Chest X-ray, PA view. Patient: 44 years old, sex M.
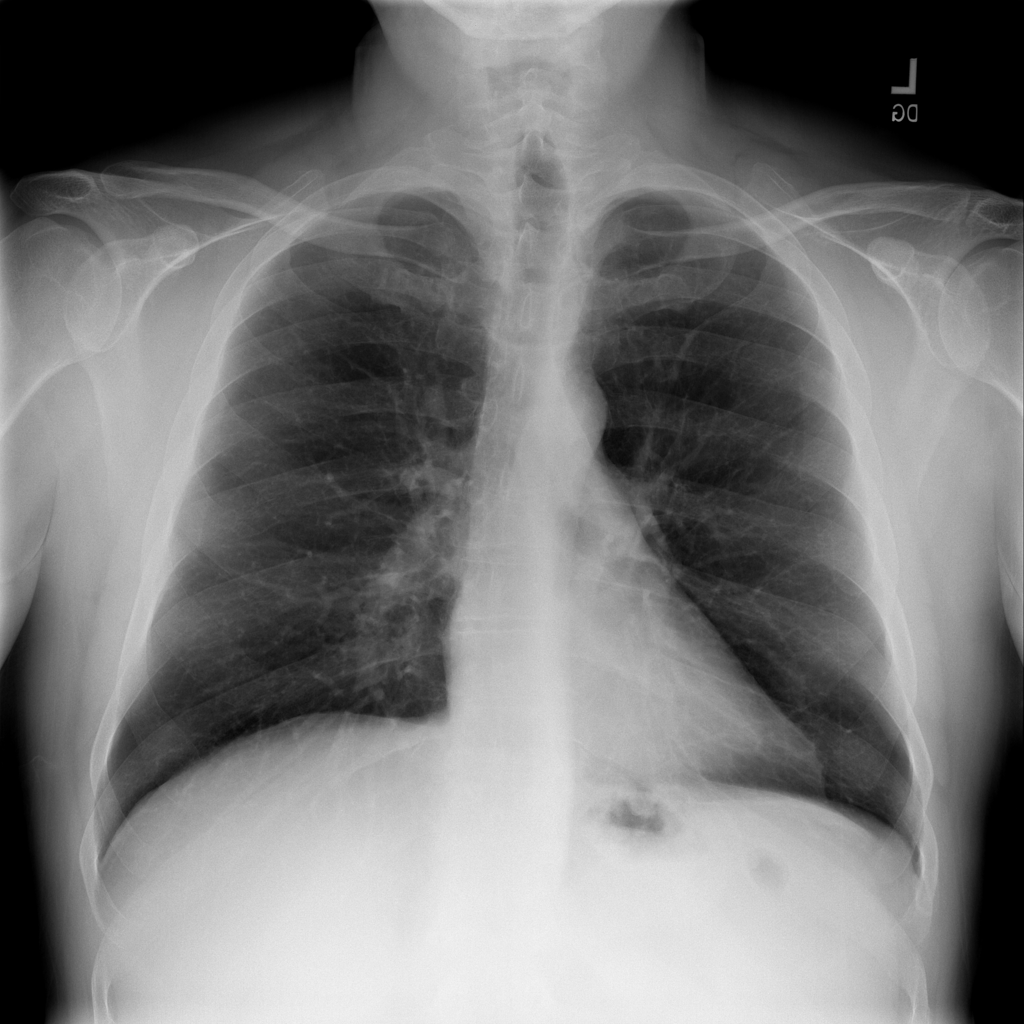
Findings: No Finding